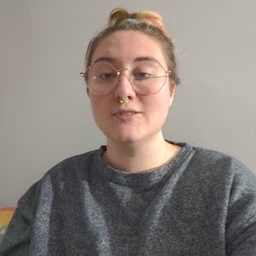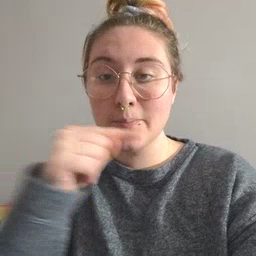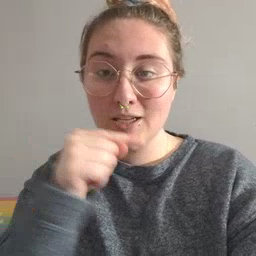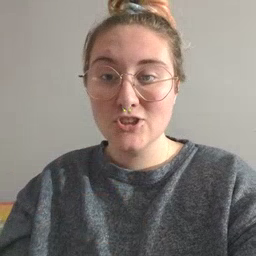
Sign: toothbrush